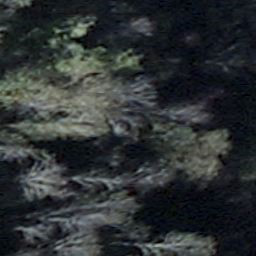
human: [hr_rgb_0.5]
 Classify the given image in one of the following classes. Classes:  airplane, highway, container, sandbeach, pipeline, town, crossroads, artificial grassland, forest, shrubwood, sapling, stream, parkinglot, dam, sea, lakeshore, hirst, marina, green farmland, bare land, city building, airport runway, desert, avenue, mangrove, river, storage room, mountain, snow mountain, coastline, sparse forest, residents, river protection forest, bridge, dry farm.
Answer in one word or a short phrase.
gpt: shrubwood